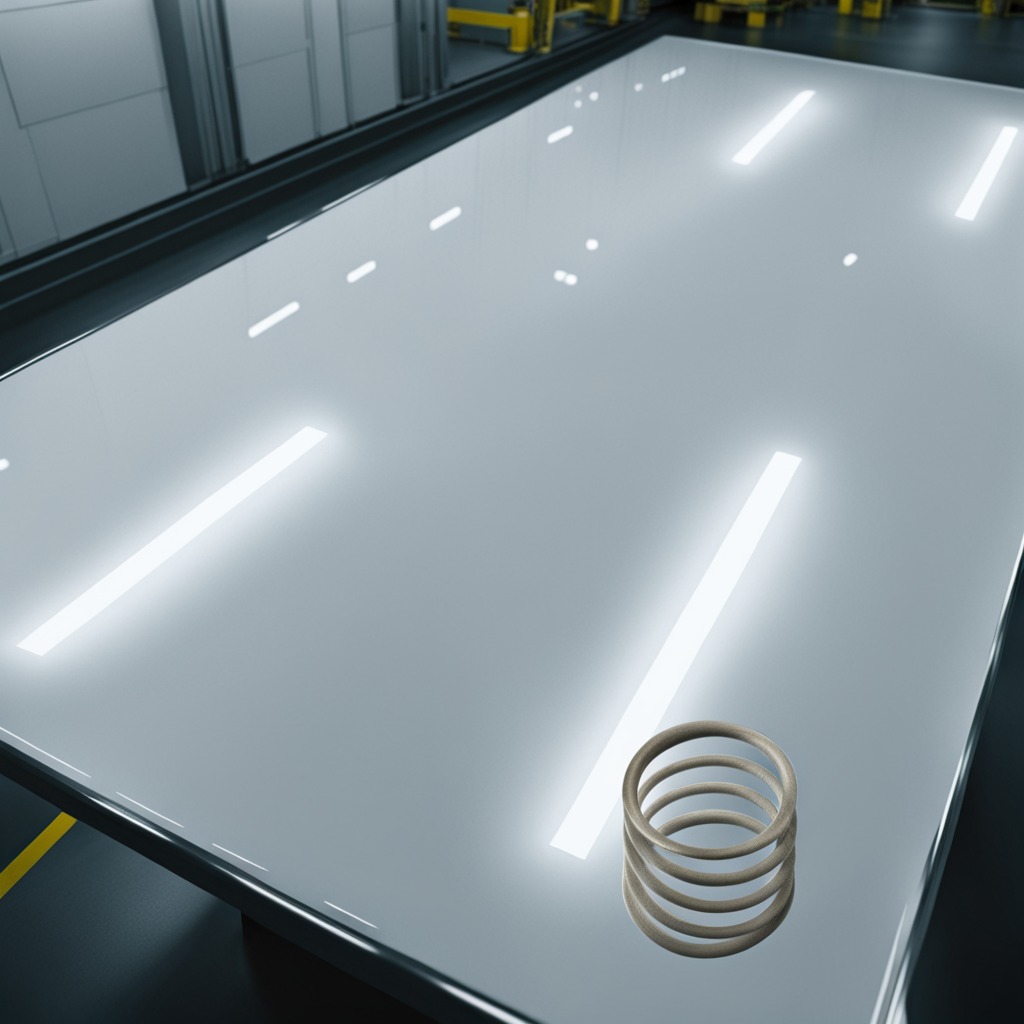
A coiled metal spring is lying on the table.